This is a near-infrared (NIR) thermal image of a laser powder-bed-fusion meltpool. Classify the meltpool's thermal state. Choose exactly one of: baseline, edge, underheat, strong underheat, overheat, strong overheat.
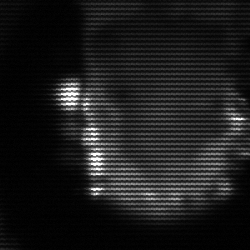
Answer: baseline